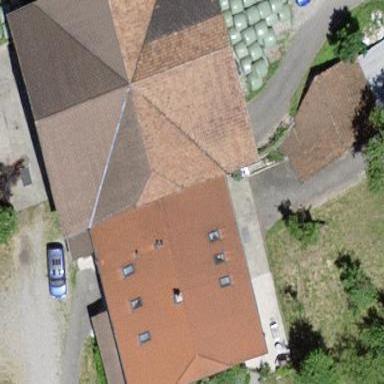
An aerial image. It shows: Farm building.